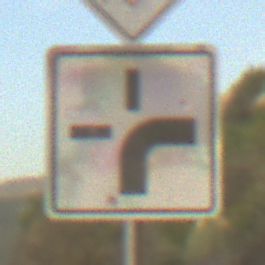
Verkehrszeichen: VerlaufVorfahrtsstrasse3
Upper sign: Vorfahrtsstrasse
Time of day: SunriseSunset
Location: Outdoor (Nature)
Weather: PartlyCloudy
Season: NotSpecified
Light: Natural